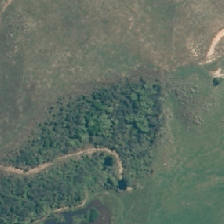
Land cover: manuka_kanuka